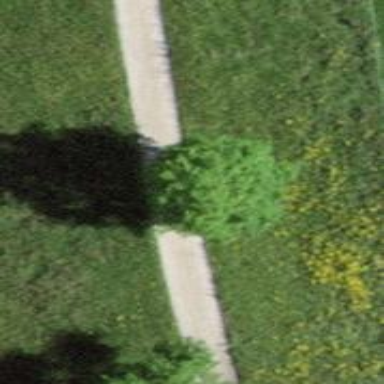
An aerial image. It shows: Path with fine gravel surface classified as grade 2 tracktype.